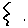
Label: zigzag